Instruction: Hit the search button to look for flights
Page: home
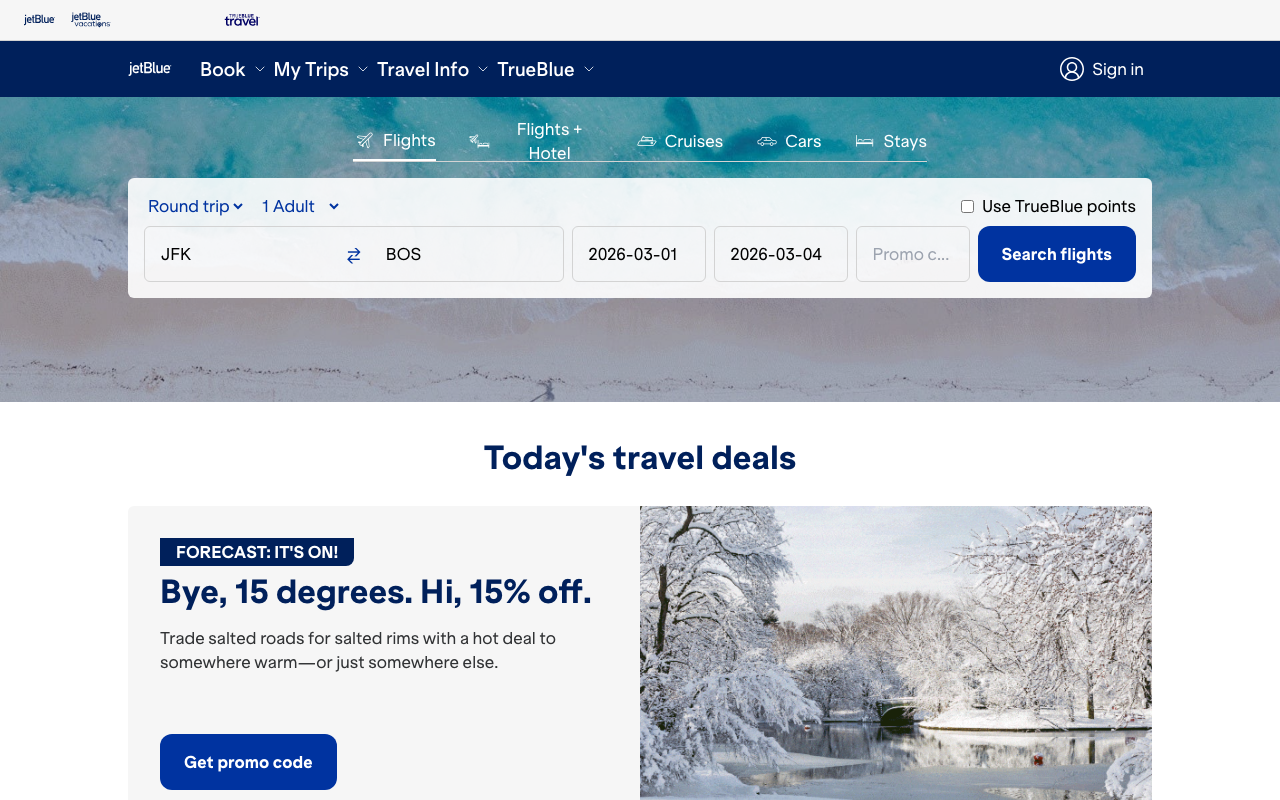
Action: click